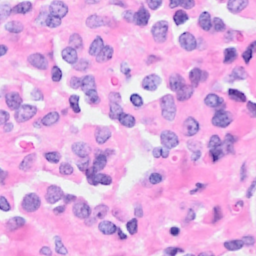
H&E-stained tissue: Breast